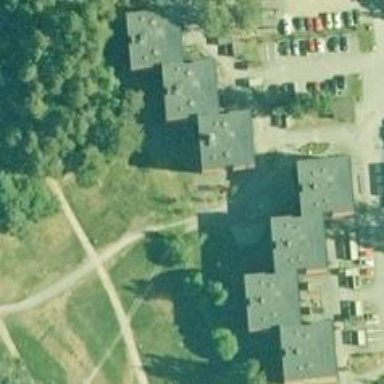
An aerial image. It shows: Image showing building with apartments.